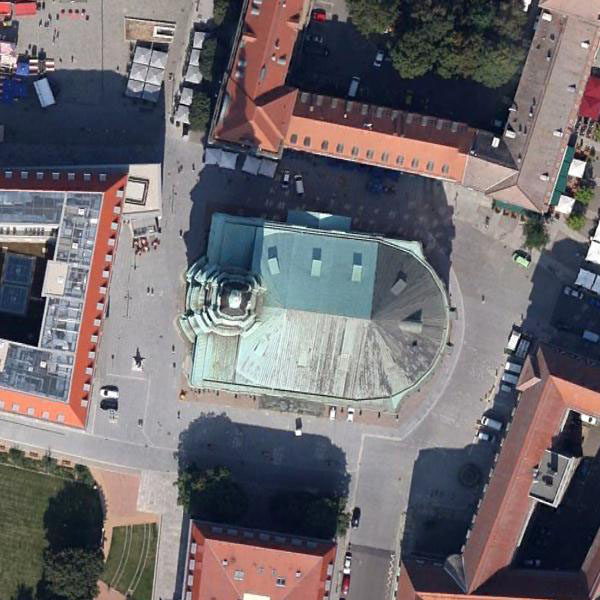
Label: Church